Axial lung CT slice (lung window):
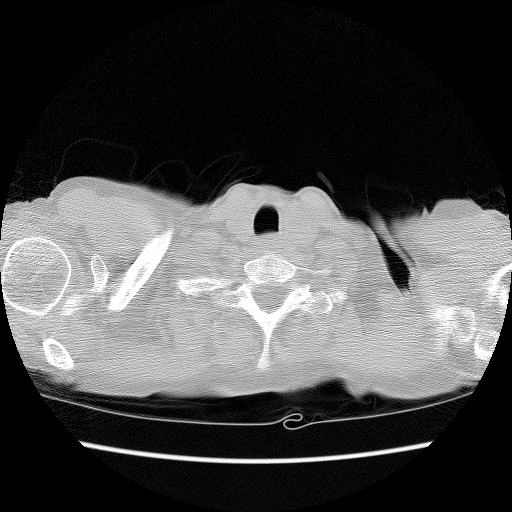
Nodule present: no